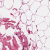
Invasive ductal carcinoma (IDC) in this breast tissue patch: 0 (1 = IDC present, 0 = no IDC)